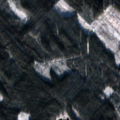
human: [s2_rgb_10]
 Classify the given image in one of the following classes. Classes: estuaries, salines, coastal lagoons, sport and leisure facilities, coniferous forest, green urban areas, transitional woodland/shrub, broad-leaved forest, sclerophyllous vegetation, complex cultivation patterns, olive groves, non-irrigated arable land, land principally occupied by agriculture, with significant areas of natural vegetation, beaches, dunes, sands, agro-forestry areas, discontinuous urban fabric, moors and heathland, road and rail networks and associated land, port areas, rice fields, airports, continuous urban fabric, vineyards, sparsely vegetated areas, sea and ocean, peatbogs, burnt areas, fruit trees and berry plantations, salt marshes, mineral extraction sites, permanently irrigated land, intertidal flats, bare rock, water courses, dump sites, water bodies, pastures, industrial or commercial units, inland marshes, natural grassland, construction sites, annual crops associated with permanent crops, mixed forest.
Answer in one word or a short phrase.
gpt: coniferous forest, mixed forest, transitional woodland/shrub